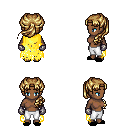
a pixel art fantasy rpg character, female body template, human, dark skin, yellow tattered cape, white pants, blonde princess hairstyle, metal gloves, black slippers, four views (front, back, left, right), 2x2 character sprite sheet, small pixel art, hard edges, no anti-aliasing